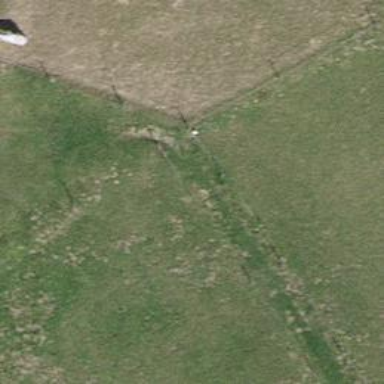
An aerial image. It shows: Fence.